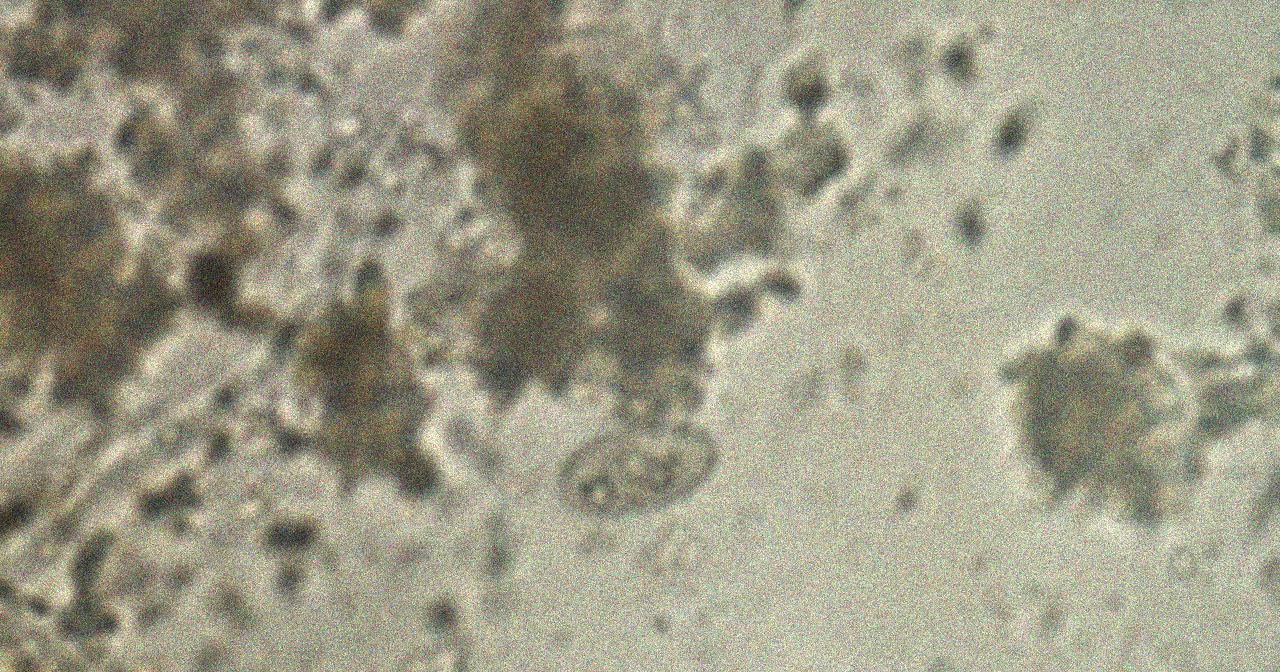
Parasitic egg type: Capillaria philippinensis